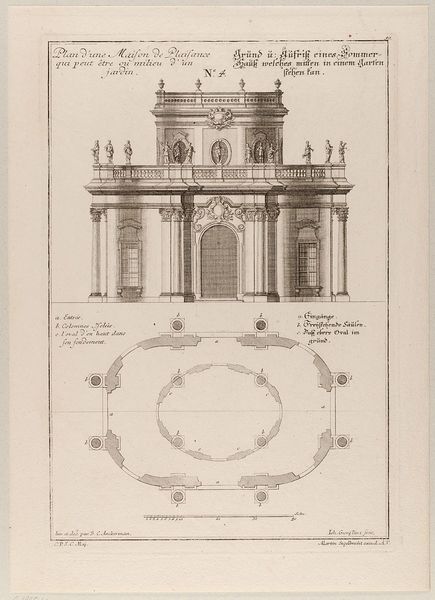
Titel: Fassade und Grundriss eines Sommerhauses
Künstler: Martin Engelbrecht
Standort: Hamburg
Institution: Museum für Kunst und Gewerbe Hamburg
Schlagwörter: säulen, architektur, barock, oval, garten, papier, grafik, graphik, figuren, fotografie, photographie, balustrade, druckgraphik, druckgrafik, radierung, entwurf, plan, grundriss, gartenhaus, gartenlaube, gartenpavillon, gerippt, reproduktionen, barockzeit, barockzeitalter, druckerzeugnisse, architekturdarstellungen, fassadendekorationen, gebäudes, ornamentstich, vorlageblätter